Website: bh-photo
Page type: store-pickup
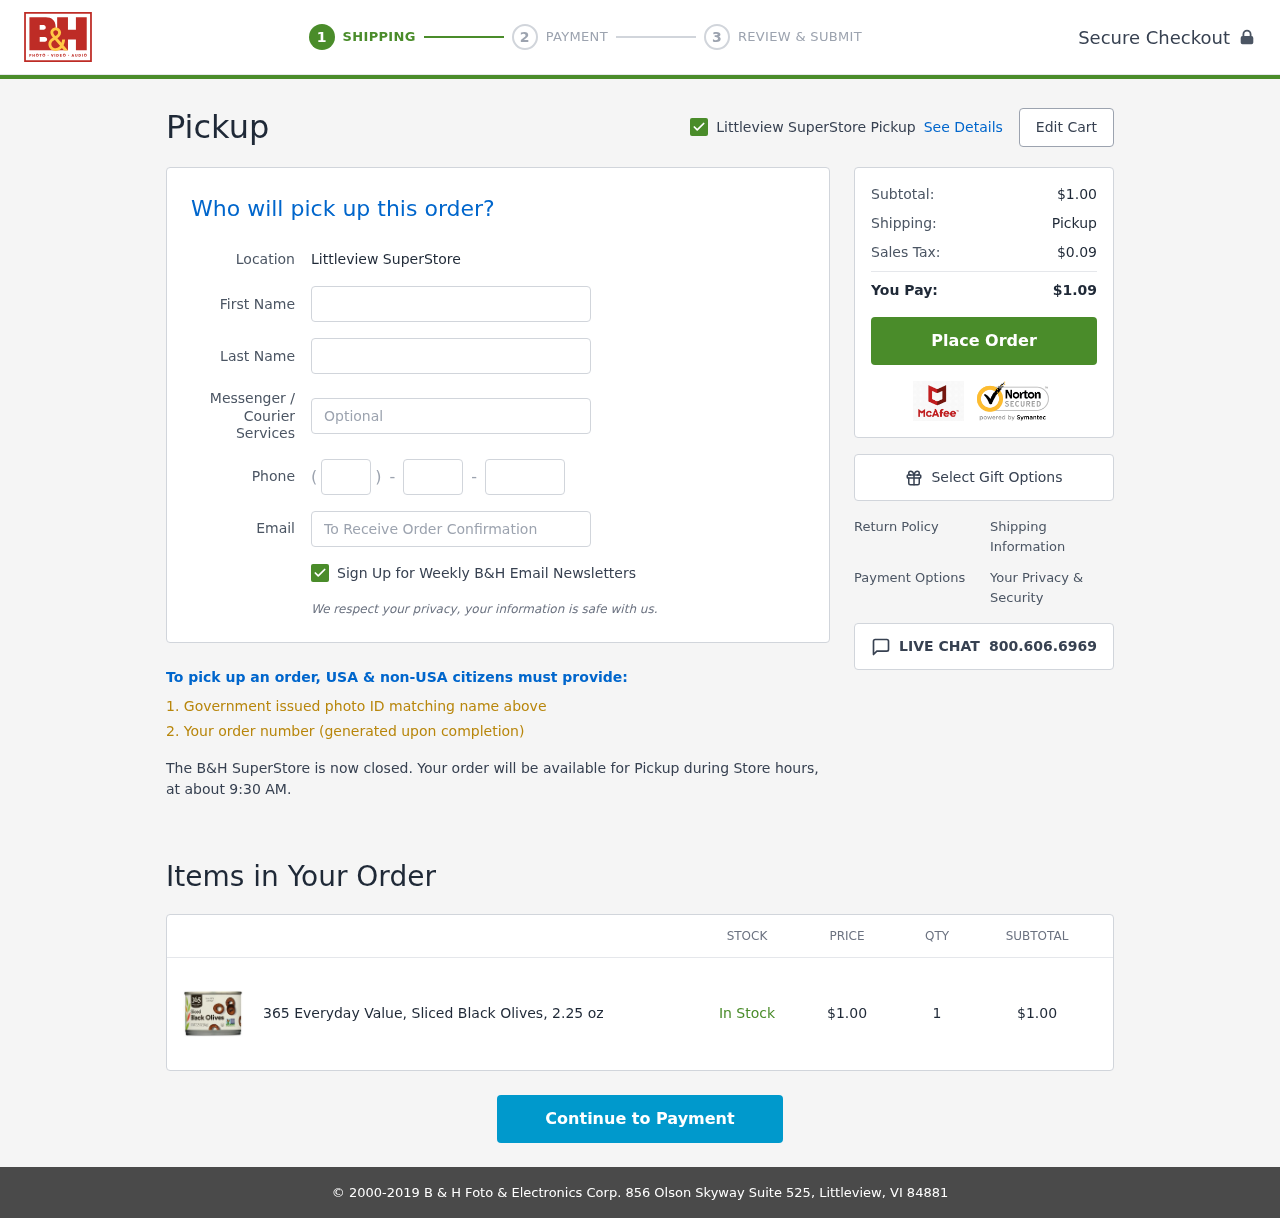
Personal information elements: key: PII_EMAIL
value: larrymendez@hotmail.com
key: PII_FIRSTNAME
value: Larry
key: PII_LASTNAME
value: Mendez
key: PII_LOCATION1_CITY
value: Littleview SuperStore Pickup
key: PII_LOCATION1_CITY
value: Littleview SuperStore
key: PII_PHONE_AREA
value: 827
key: PII_PHONE_PREFIX
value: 776
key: PII_PHONE_SUFFIX
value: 6917
Product elements: key: PRODUCT1_NAME
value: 365 Everyday Value, Sliced Black Olives, 2.25 oz
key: PRODUCT1_PRICE
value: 1
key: PRODUCT1_QUANTITY
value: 1
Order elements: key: ORDER_SUBTOTAL
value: $1.00
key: ORDER_TAX
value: $0.09
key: ORDER_TOTAL
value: $1.09